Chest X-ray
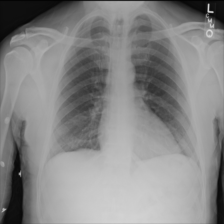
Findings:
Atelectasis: negative
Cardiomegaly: negative
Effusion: negative
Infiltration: negative
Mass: negative
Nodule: negative
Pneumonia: negative
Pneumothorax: negative
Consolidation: negative
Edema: negative
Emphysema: negative
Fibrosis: negative
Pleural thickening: negative
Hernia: negative